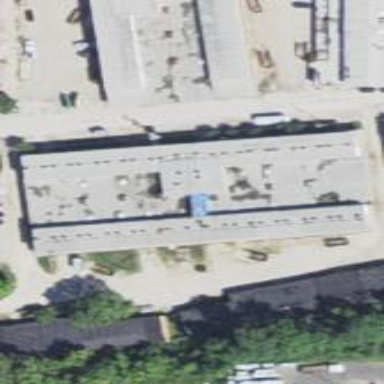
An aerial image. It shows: Industrial building.